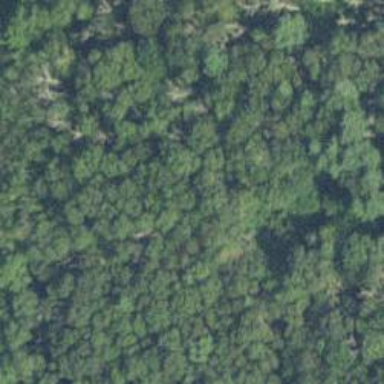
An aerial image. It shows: Mixed leaf woodland.